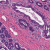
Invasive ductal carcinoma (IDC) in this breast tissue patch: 0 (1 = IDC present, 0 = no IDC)